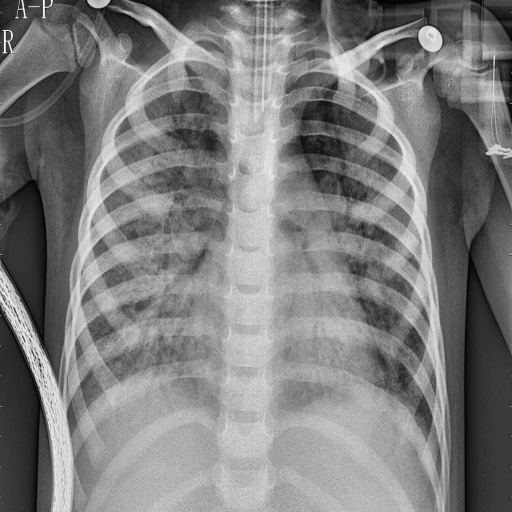
Finding: PNEUMONIA